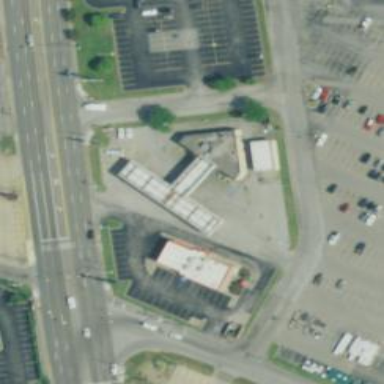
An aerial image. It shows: Convenience shop located in building.